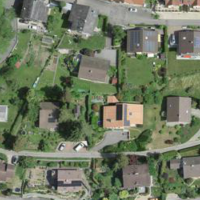
EUNIS habitat code: 55
Species observed at this site:
Allium ursinum
Cirsium vulgare
Carduus personata